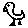
Label: bird